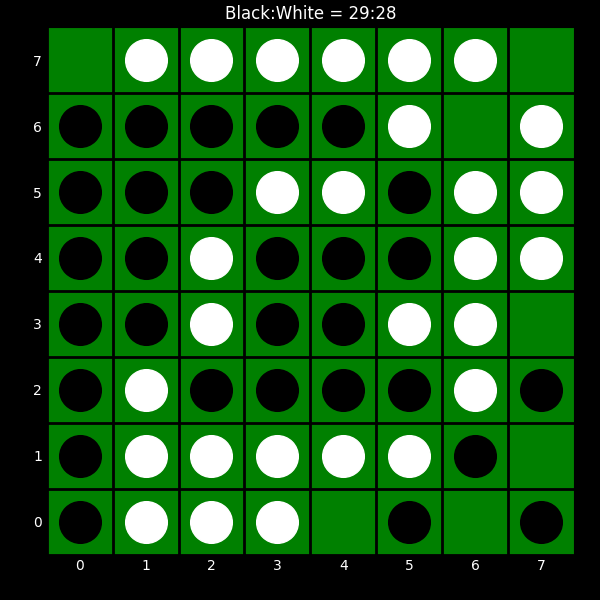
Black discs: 29
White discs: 28